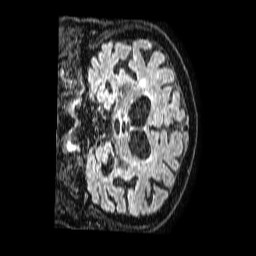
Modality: FLAIR
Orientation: coronal
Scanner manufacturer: philips
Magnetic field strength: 1.5 T
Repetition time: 4.8 s
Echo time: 0.3 s